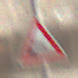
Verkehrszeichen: Ufer
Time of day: MorningAfternoon
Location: Outdoor (Nature)
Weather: PartlyCloudy
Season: Winter
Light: Natural